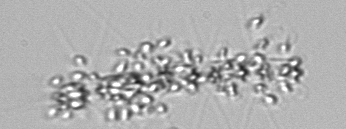
Label: Chaetoceros_didymus_TAG_external_flagellate